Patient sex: F
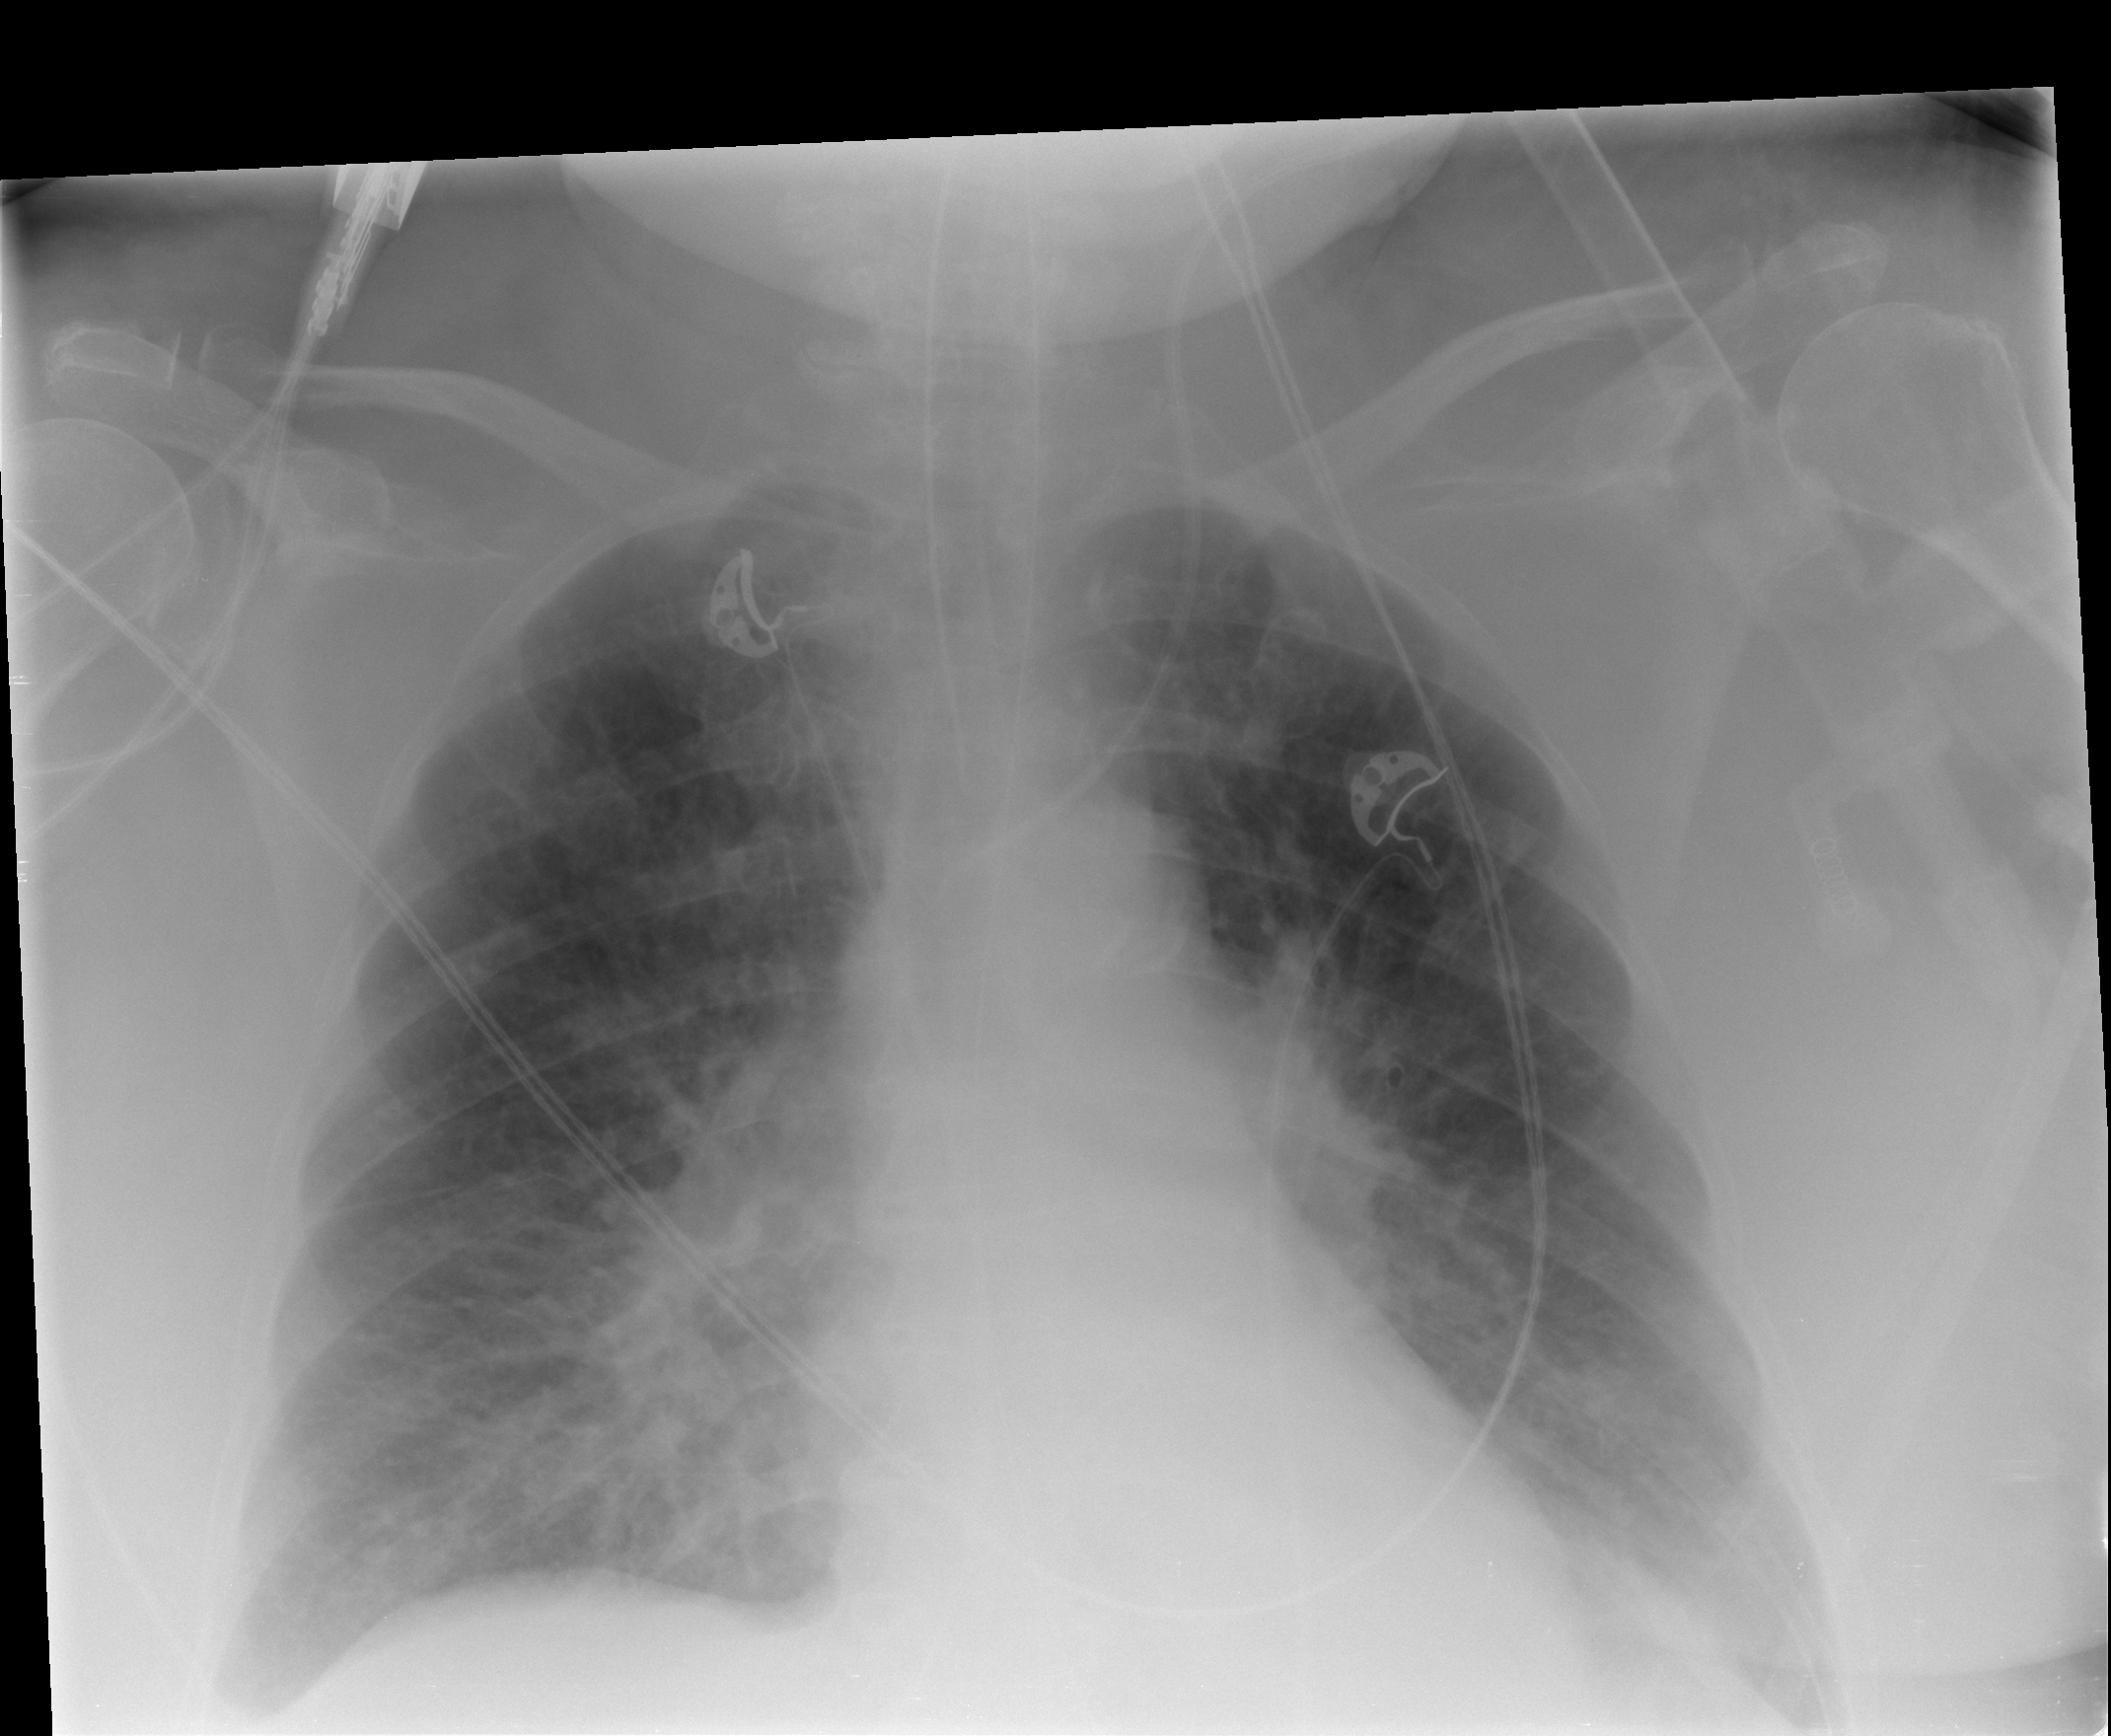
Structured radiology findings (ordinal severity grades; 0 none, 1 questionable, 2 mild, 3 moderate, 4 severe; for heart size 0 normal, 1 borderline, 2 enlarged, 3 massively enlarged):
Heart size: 0
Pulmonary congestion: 0
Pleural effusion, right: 0
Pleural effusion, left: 1
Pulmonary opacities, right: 1
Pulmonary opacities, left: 0
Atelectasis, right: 1
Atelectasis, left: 1